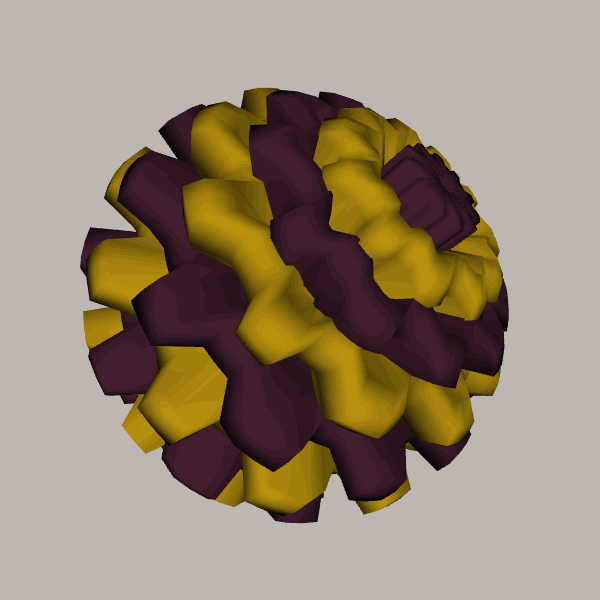
Background: light